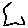
Label: hexagon